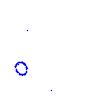
Particle: proton